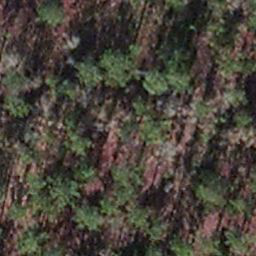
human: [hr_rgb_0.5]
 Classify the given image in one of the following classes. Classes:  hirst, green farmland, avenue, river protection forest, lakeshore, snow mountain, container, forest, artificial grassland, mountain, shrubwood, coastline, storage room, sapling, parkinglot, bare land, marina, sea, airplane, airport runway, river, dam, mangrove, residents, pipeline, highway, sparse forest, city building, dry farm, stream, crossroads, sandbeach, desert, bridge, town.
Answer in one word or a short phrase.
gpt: sapling